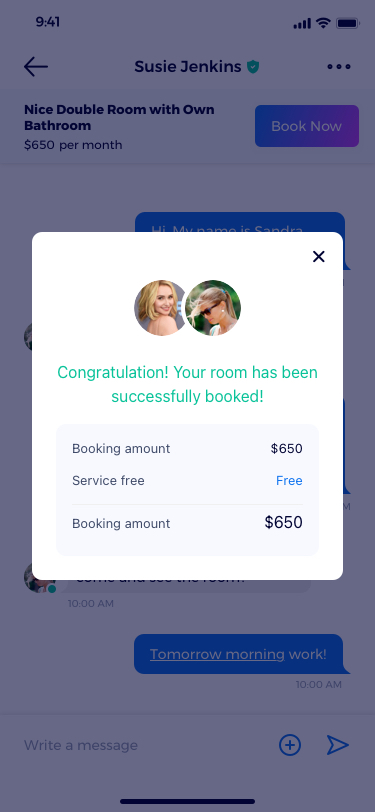
Text in this UI design:
Booking amount
Booking amount
Service free
$650
$650
Free
Congratulation! Your room has been successfully booked!